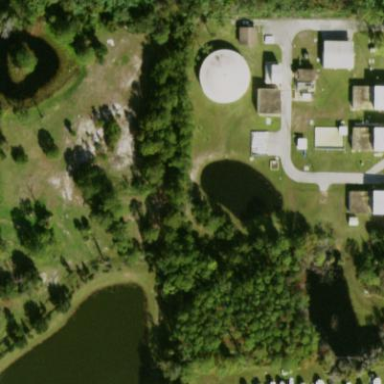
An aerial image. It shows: Water works facility.